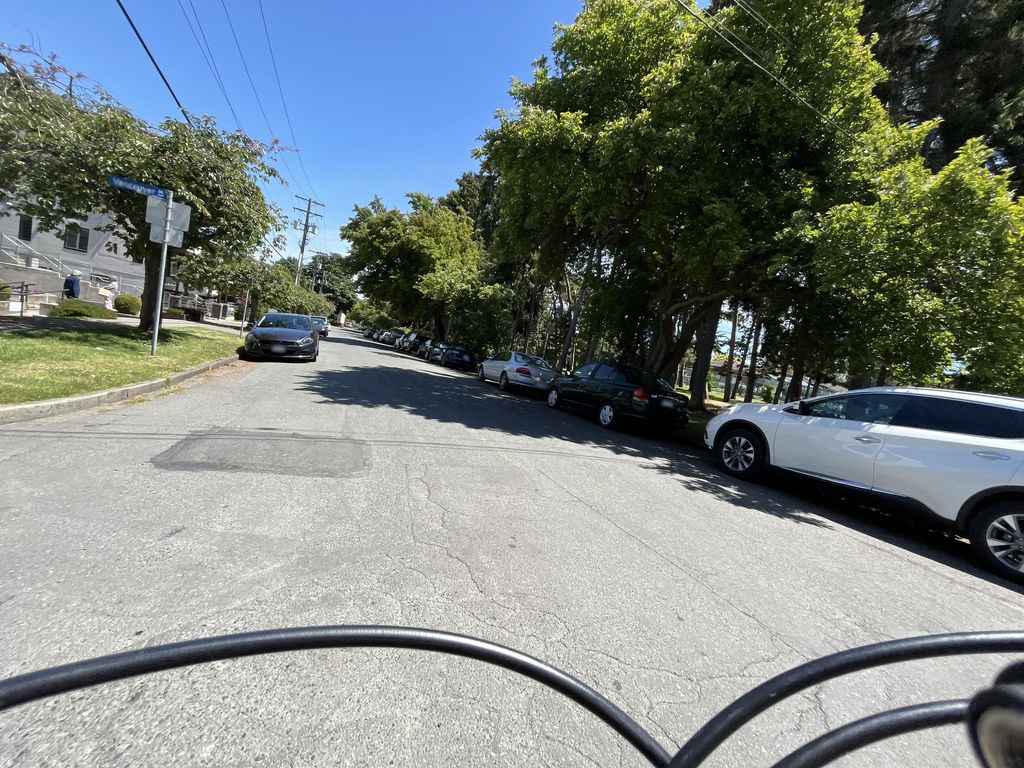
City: victoria